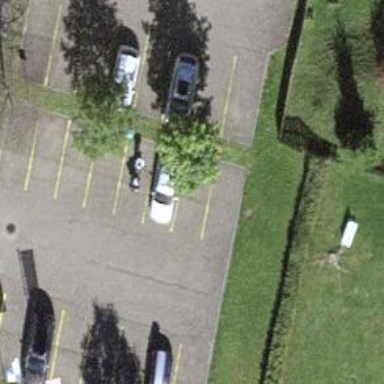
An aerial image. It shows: Outdoor charging station.